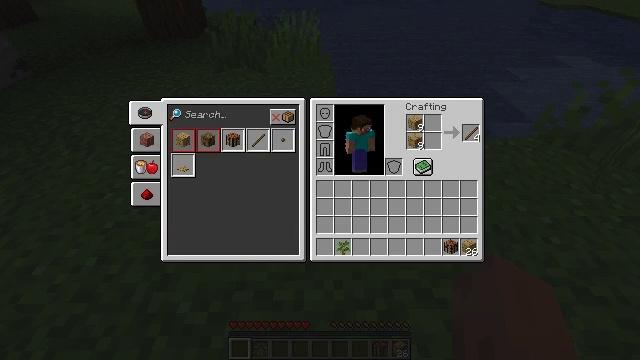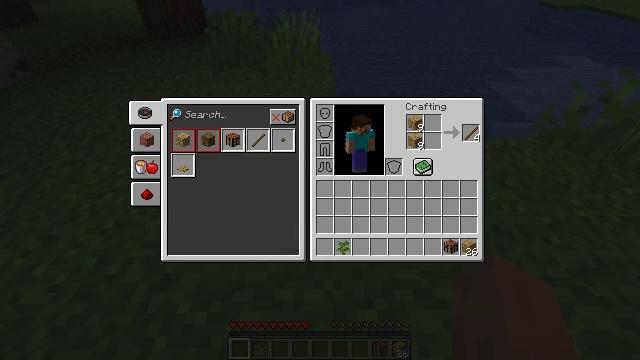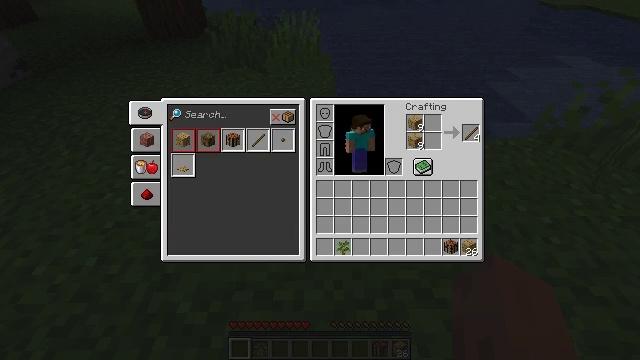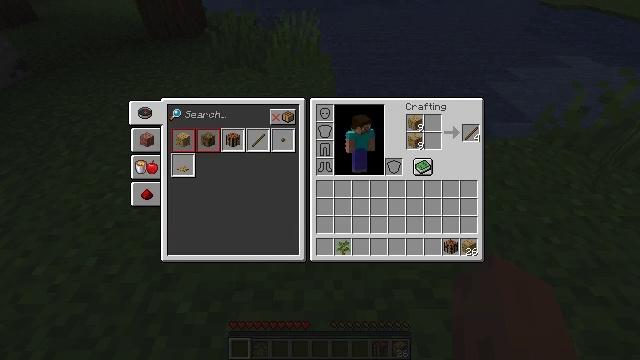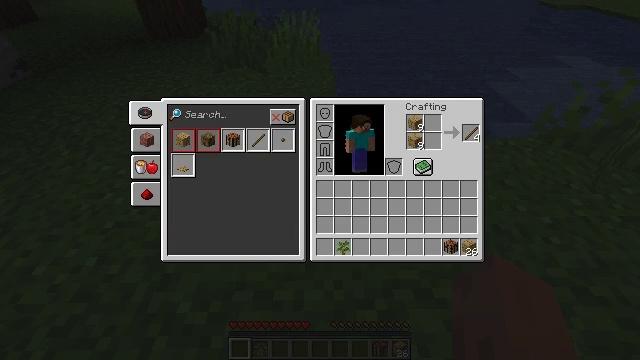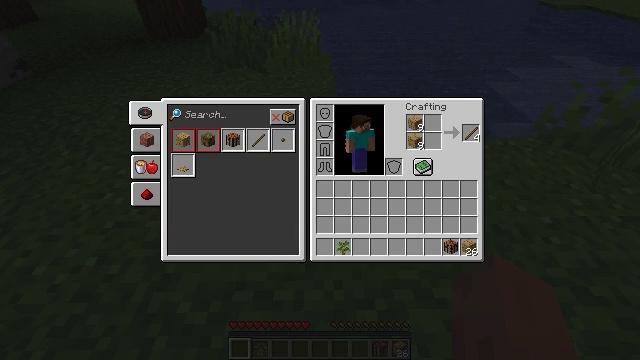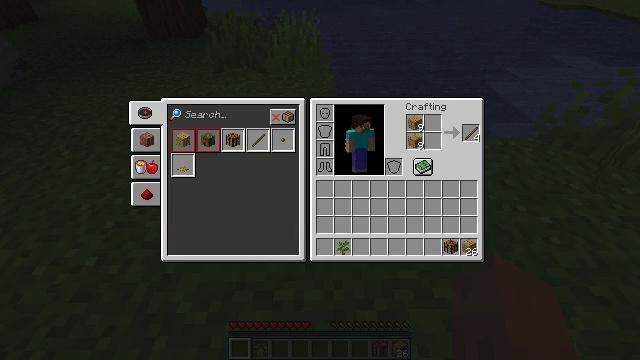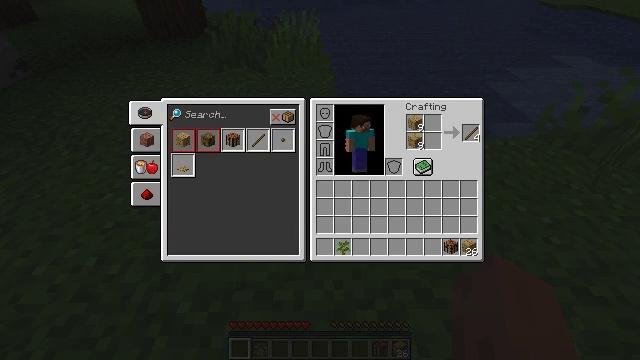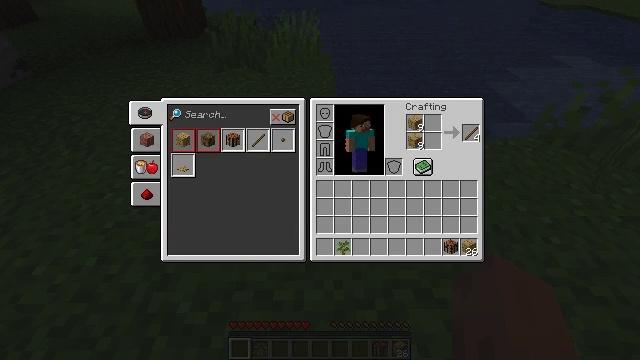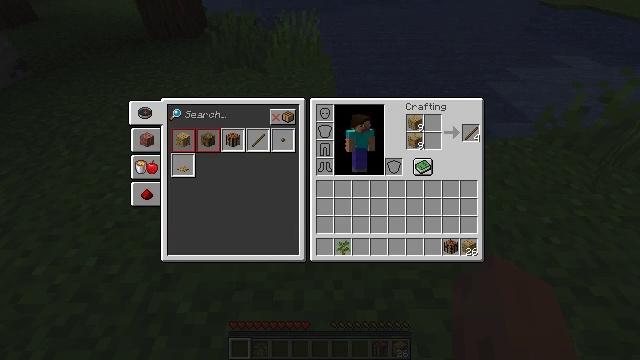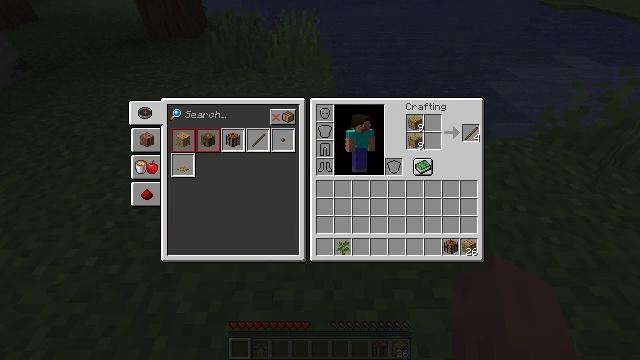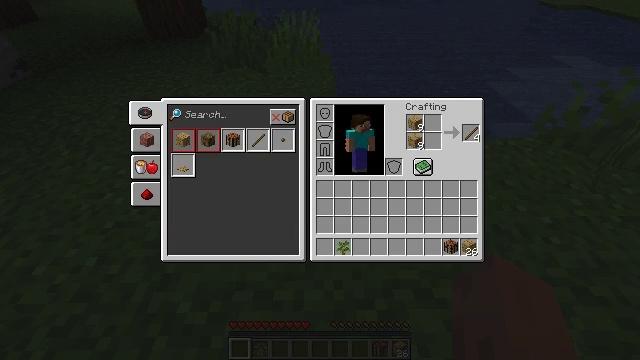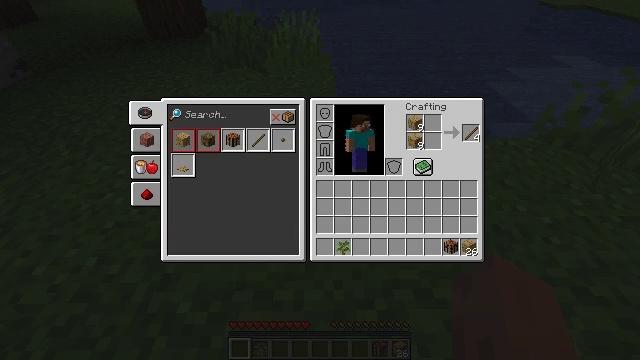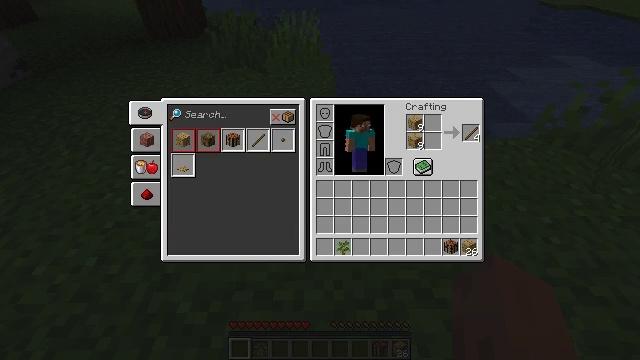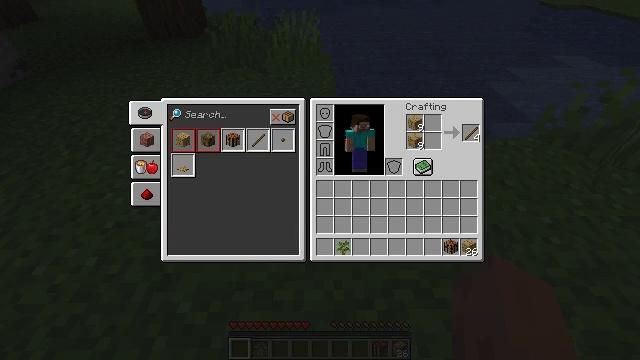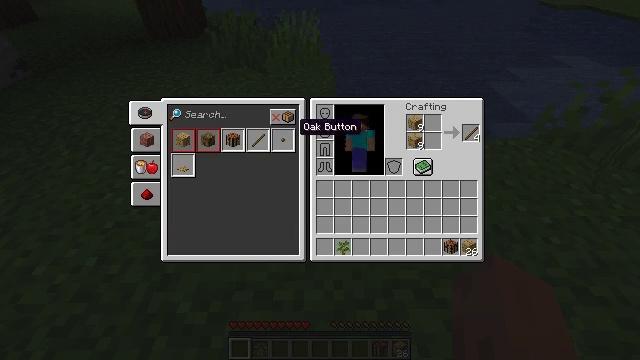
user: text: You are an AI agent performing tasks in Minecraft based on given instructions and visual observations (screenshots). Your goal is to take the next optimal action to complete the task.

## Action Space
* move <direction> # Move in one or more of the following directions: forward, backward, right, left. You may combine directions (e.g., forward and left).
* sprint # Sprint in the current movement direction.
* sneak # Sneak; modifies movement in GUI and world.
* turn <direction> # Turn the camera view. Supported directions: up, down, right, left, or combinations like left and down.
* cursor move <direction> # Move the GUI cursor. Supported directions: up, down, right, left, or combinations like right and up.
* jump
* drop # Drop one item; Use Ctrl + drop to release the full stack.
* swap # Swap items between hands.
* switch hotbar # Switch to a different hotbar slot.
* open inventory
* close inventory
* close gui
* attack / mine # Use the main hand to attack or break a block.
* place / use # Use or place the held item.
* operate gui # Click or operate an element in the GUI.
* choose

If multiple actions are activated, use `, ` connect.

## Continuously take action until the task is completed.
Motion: motion action
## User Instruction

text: Open the inventory and craft sticks.
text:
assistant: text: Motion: no_op
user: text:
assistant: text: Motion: no_op
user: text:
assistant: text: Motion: sneak, cursor move right
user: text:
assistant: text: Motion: sneak
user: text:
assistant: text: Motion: sneak, cursor move right
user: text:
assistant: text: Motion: sneak
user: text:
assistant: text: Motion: sneak, cursor move right
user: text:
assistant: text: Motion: sneak
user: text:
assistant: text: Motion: sneak
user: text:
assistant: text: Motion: sneak
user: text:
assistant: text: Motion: sneak, cursor move left
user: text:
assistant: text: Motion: sneak, cursor move left
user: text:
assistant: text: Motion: sneak, cursor move left
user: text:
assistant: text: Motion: sneak, cursor move left
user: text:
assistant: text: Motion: cursor move left
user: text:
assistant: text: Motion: cursor move left
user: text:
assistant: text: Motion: no_op
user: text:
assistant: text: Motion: no_op
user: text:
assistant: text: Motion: no_op
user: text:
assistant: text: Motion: no_op
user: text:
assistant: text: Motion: cursor move left
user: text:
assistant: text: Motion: cursor move left
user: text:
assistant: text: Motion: no_op
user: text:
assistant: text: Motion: no_op
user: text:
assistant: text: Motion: no_op
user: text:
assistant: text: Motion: no_op
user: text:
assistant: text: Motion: no_op
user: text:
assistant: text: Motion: no_op
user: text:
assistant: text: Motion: no_op
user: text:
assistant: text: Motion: no_op